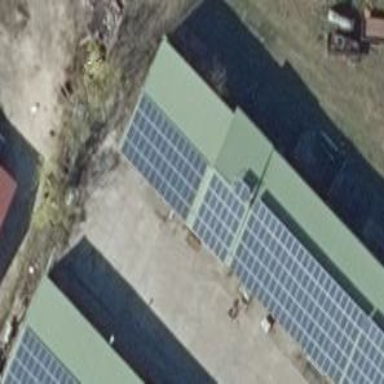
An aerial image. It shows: Building equipped with small solar photovoltaic panel for electricity generation.